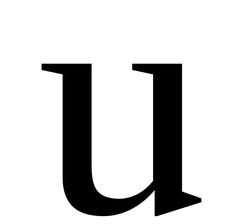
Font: LibreCaslonText_Regular